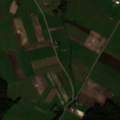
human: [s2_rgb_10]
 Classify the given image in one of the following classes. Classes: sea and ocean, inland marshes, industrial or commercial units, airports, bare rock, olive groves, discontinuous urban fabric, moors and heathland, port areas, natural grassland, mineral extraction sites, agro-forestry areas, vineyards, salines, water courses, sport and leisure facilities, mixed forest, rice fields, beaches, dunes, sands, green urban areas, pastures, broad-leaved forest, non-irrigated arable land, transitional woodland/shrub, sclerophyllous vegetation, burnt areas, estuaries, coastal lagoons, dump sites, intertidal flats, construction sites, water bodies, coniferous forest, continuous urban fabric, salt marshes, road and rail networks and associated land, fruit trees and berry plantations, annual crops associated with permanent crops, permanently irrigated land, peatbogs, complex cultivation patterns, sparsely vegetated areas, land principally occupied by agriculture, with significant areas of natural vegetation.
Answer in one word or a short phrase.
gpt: non-irrigated arable land, complex cultivation patterns, land principally occupied by agriculture, with significant areas of natural vegetation, broad-leaved forest